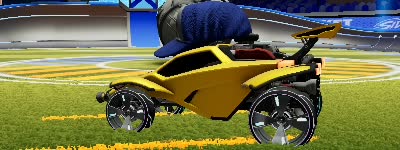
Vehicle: octane